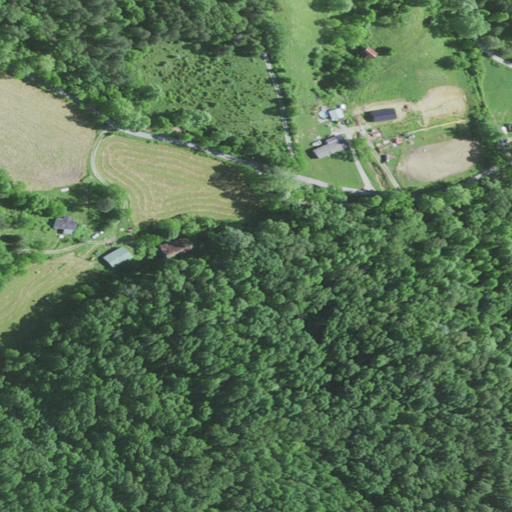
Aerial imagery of valley in Kentucky named Floyd Hollow containing deciduous forest, pasture, mixed forest, open development, low intensity development, grassland, and medium intensity development